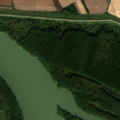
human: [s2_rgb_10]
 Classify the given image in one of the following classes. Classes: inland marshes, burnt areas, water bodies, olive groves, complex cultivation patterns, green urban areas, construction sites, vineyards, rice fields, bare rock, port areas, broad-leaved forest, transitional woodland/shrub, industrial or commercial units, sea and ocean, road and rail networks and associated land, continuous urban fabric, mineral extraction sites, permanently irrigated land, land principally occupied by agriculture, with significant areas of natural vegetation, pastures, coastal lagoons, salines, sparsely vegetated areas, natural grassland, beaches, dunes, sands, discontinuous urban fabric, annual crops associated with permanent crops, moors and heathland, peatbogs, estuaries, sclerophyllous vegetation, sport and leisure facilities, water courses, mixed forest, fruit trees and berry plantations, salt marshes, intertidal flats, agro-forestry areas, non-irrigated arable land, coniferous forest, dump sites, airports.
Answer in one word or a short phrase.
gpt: non-irrigated arable land, broad-leaved forest, transitional woodland/shrub, water courses